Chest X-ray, AP view. Patient: 32 years old, sex F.
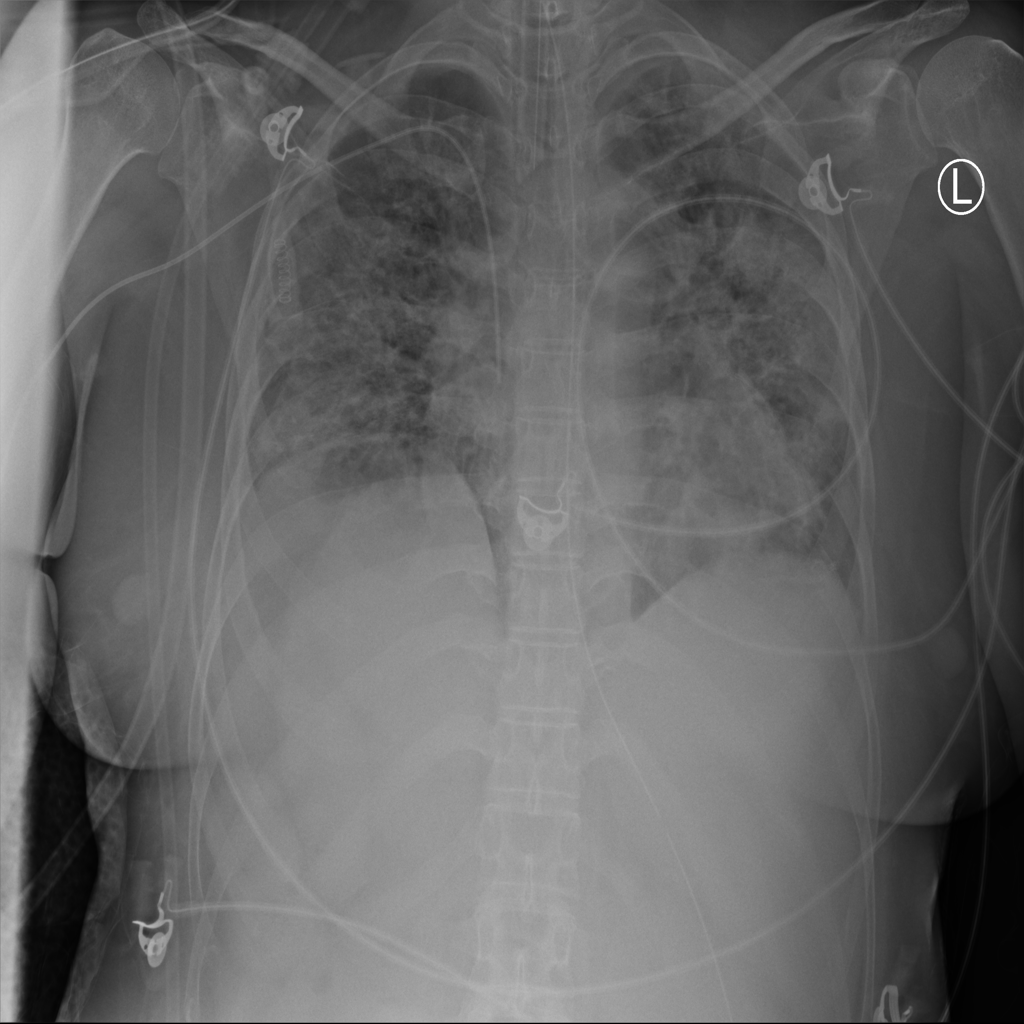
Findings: Consolidation